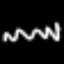
Label: squiggle